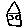
Label: house